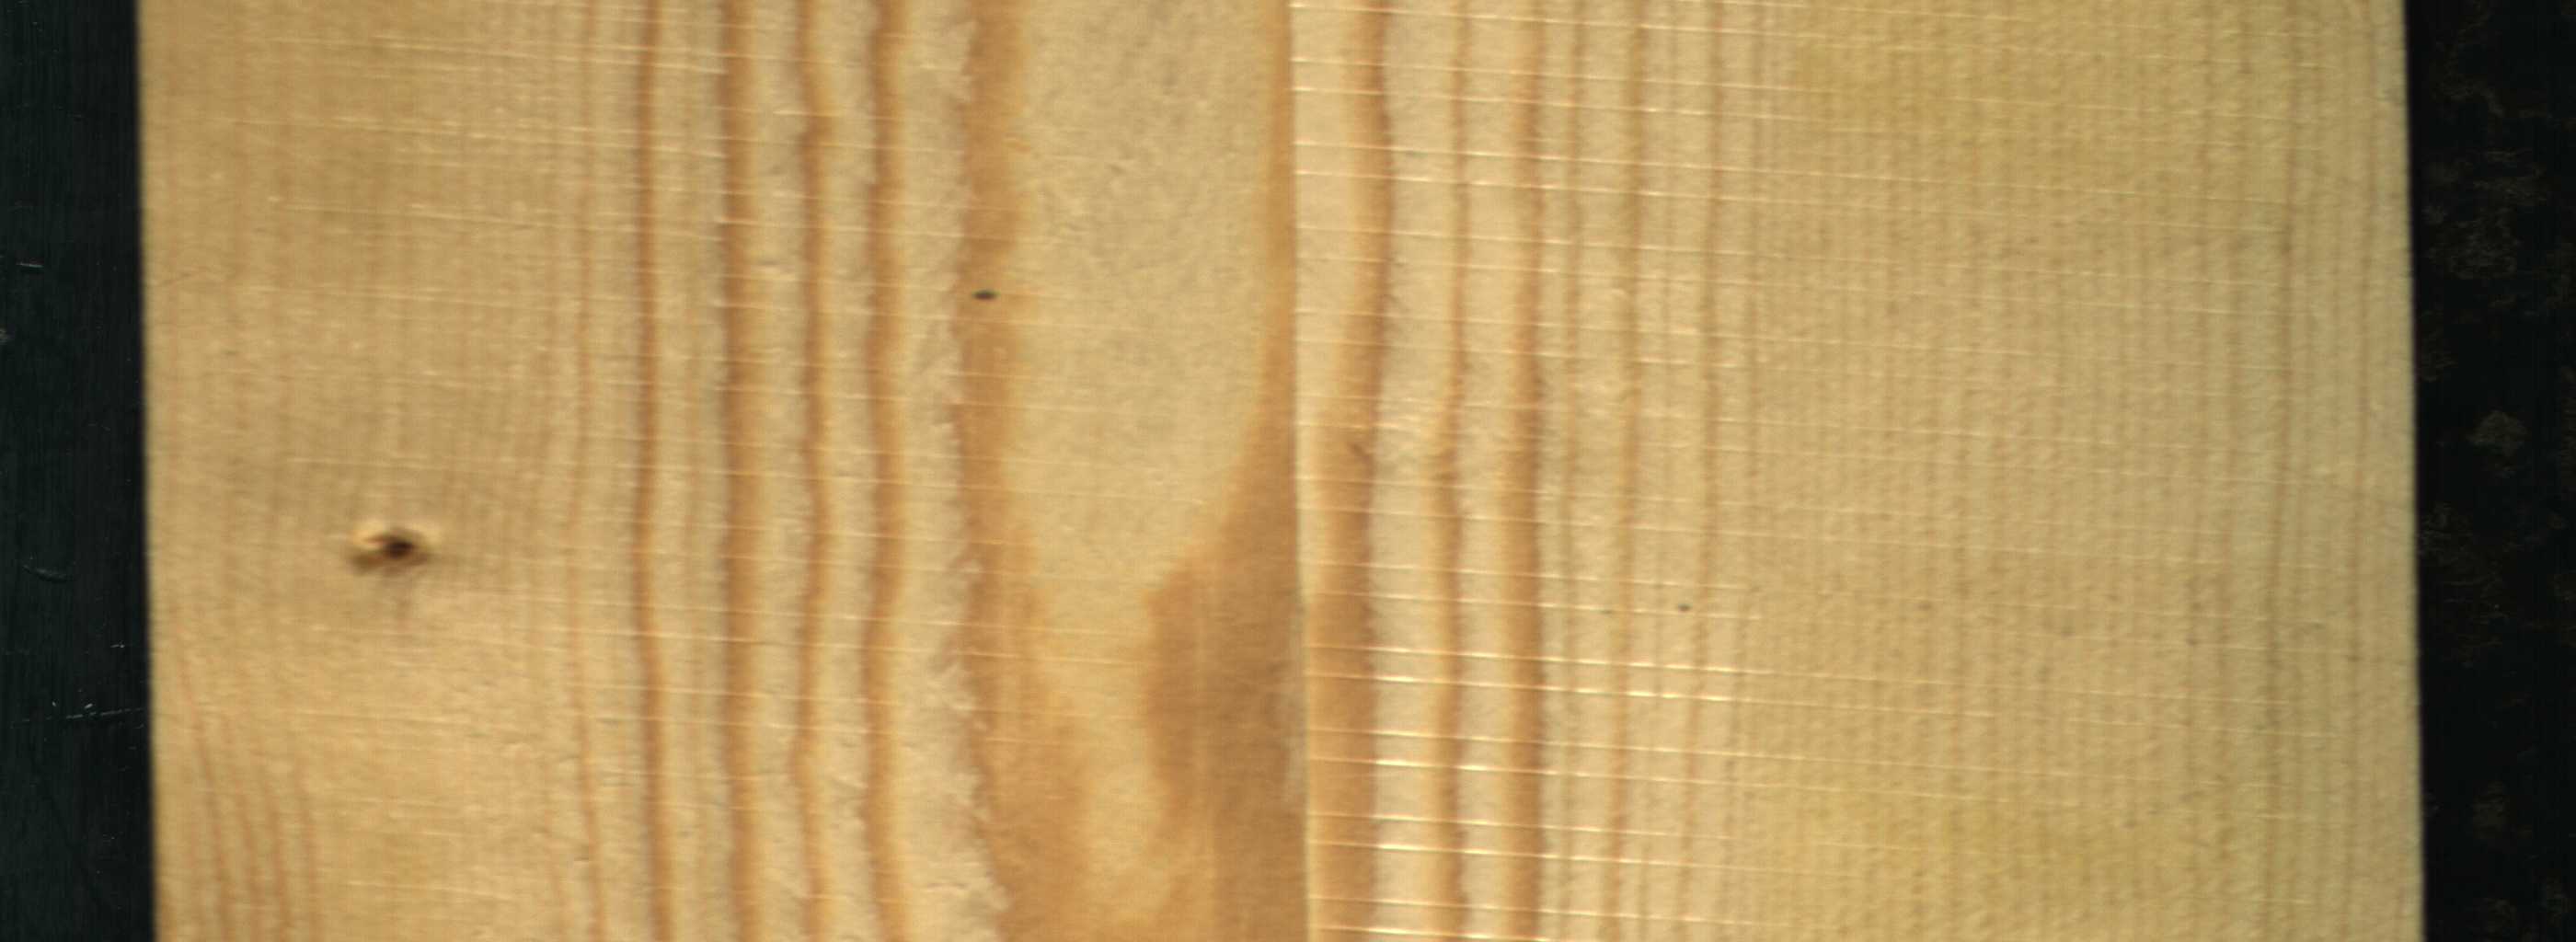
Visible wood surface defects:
Live_Knot